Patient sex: M
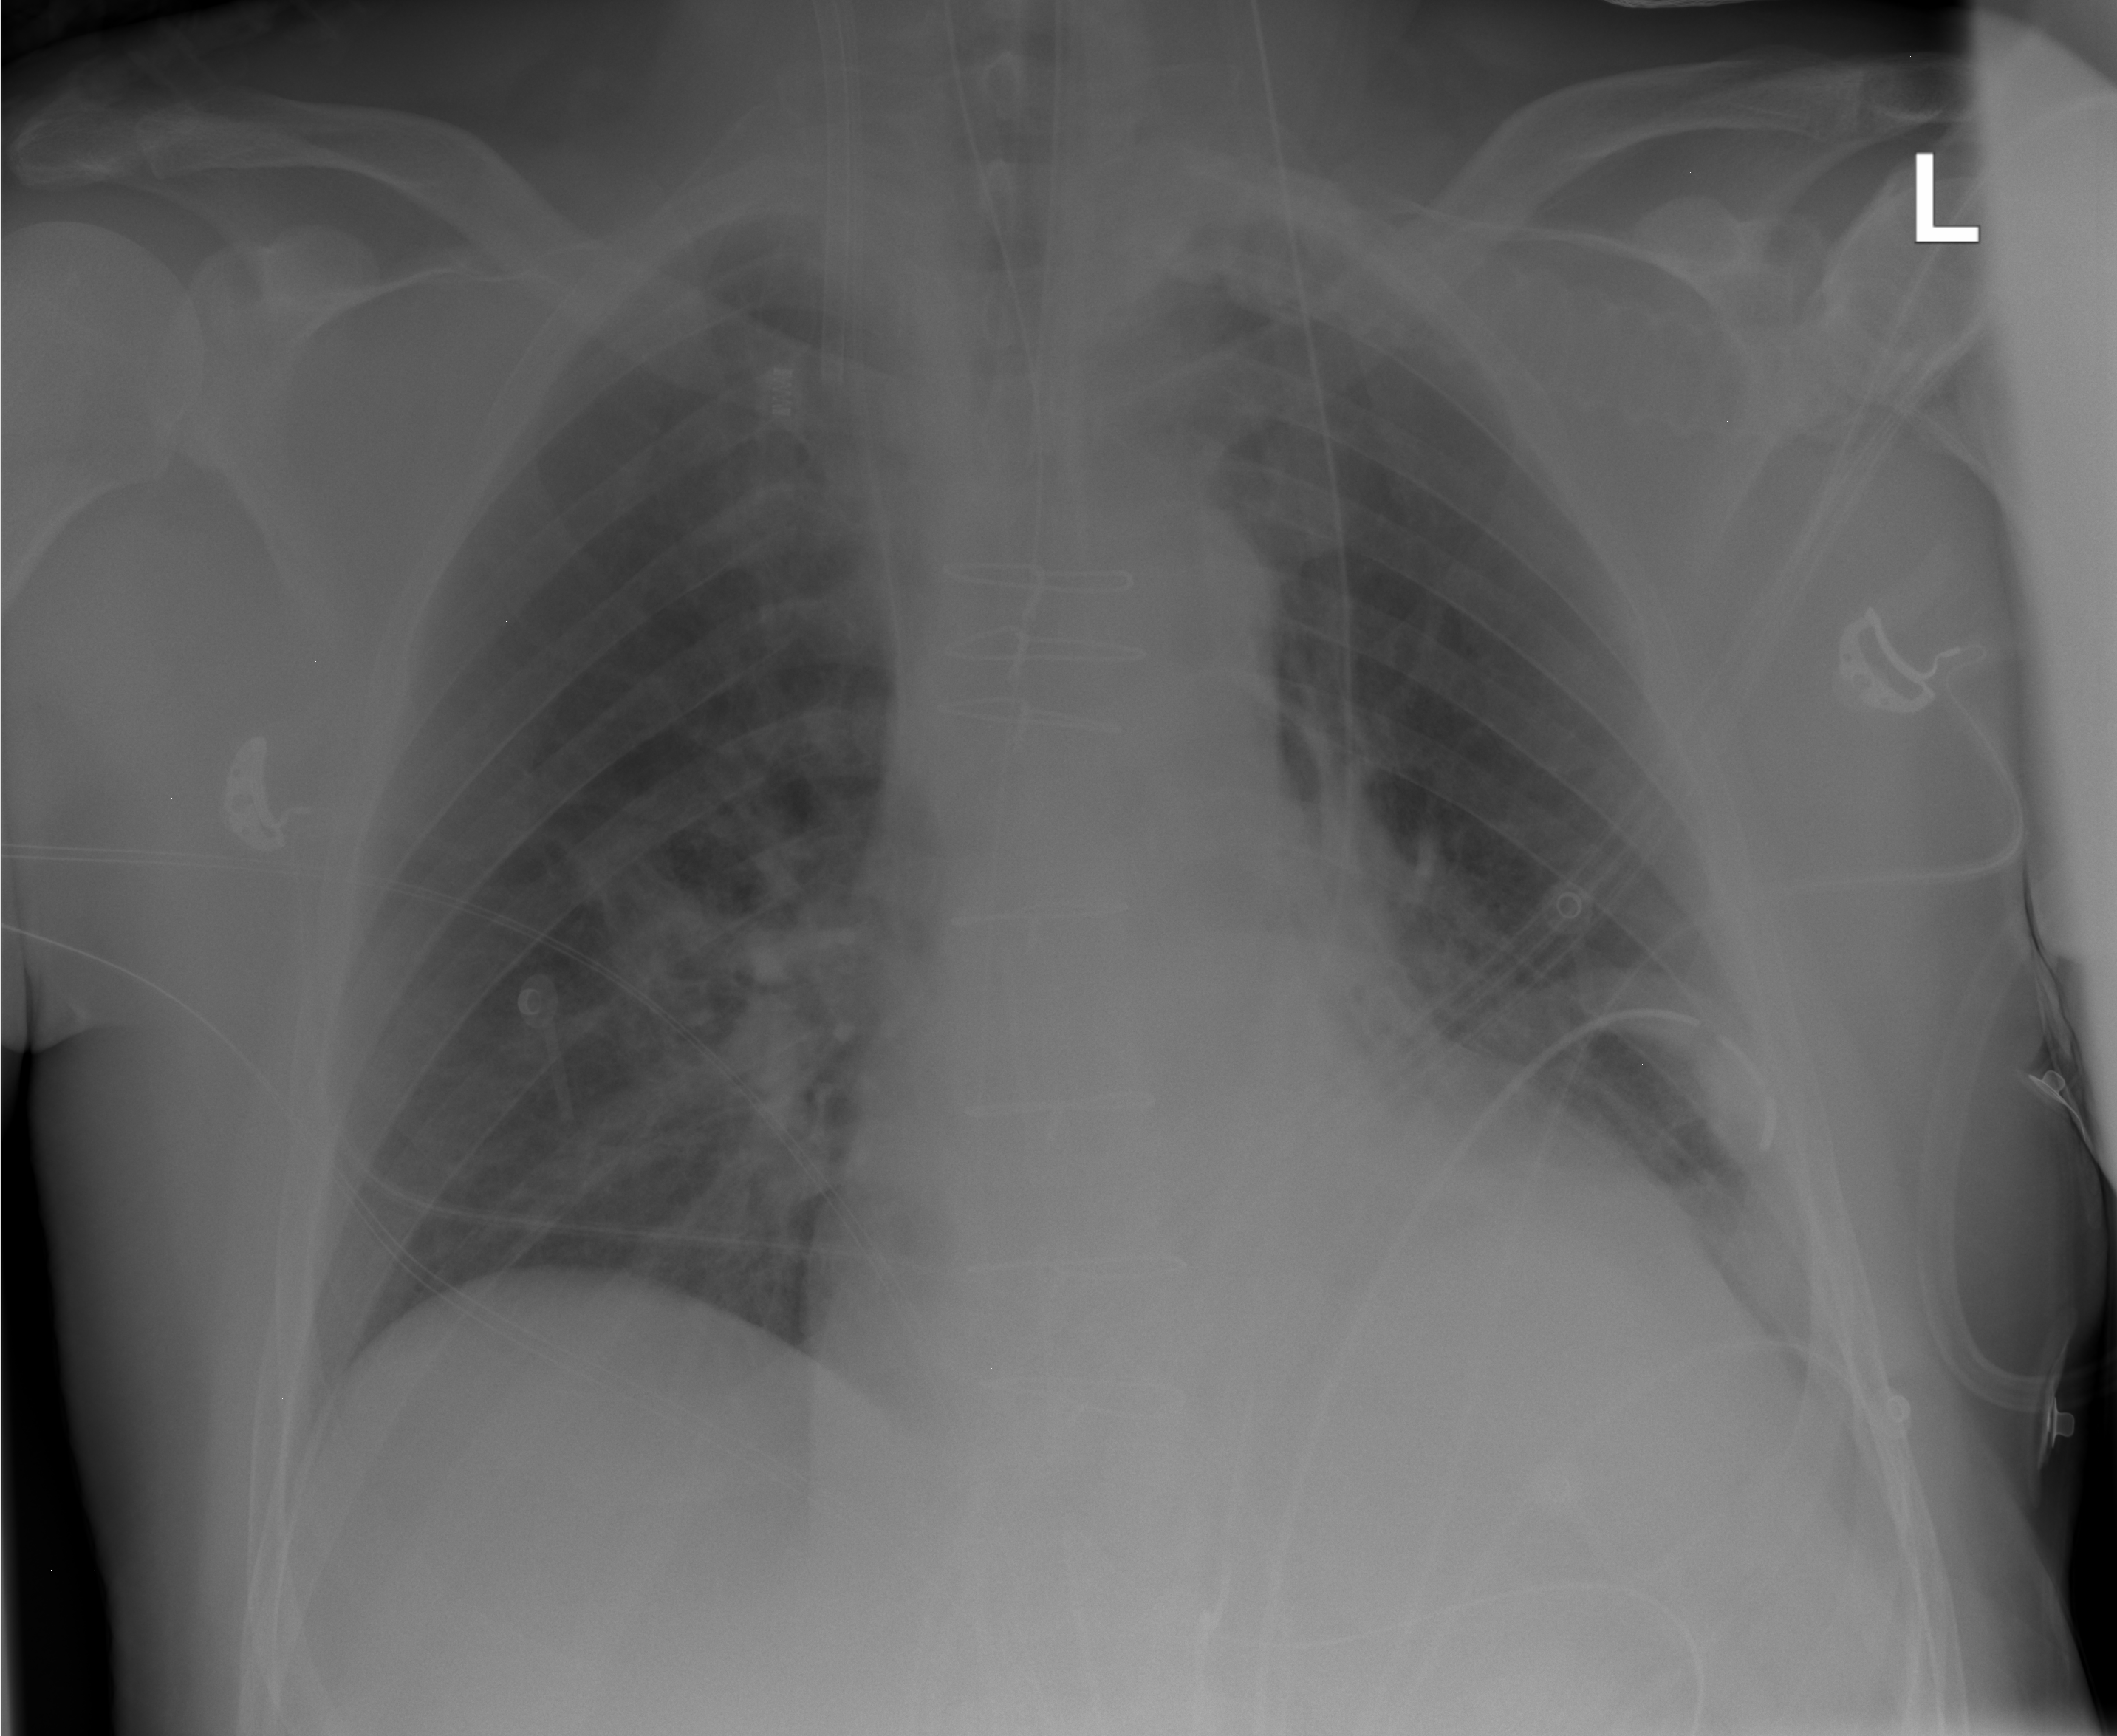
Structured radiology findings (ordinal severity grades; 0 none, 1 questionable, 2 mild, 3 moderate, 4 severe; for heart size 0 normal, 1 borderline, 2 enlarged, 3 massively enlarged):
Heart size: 2
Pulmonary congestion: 2
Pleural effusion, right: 0
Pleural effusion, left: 2
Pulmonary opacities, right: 0
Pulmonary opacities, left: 0
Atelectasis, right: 0
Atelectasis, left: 2